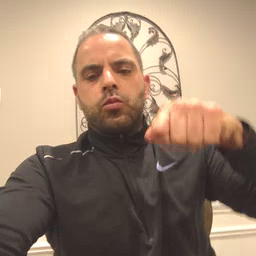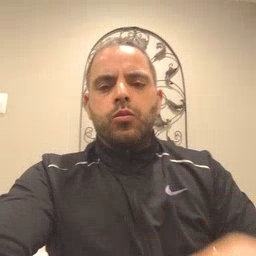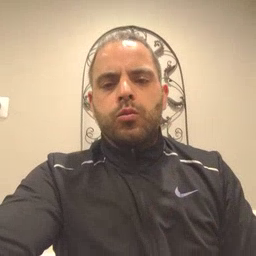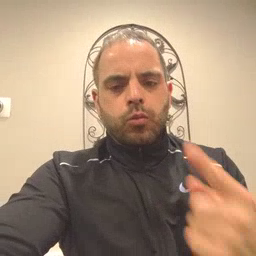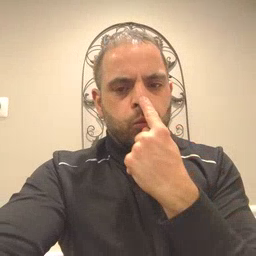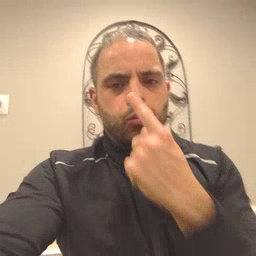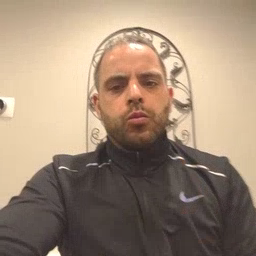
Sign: nose